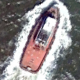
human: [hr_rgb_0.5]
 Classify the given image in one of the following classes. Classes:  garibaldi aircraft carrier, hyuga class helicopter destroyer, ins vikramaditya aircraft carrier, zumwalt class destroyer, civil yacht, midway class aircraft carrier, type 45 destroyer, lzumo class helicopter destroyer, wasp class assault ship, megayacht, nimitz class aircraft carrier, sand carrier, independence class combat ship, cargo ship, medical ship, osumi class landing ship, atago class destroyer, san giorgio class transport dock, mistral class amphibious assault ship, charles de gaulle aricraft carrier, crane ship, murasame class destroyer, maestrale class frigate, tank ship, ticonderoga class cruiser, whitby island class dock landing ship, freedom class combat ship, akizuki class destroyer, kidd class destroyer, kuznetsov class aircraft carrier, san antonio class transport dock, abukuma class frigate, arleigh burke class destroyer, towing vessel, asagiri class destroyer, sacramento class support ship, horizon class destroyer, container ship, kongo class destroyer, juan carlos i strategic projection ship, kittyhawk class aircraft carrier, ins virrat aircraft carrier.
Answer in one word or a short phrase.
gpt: Towing vessel